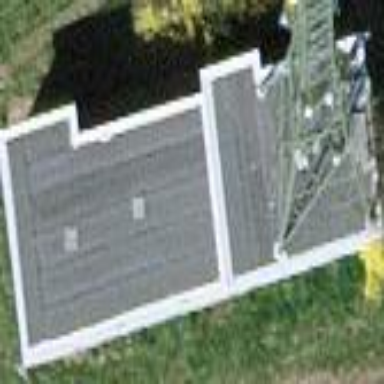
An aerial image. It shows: Shed.